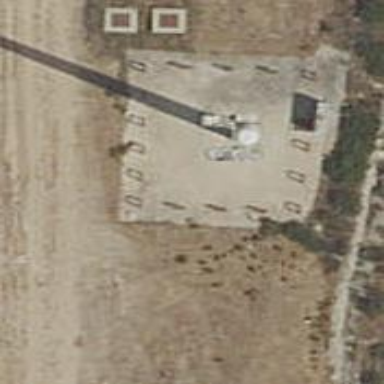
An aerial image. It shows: Mast structure.